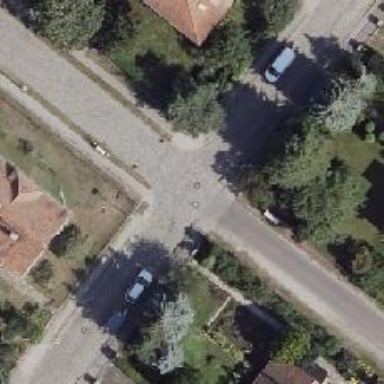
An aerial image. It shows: Residential road with sidewalks on both sides.